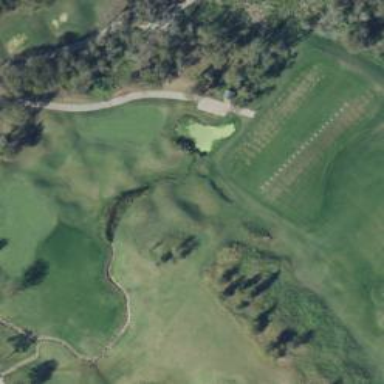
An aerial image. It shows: Grass area designated as golf tee.